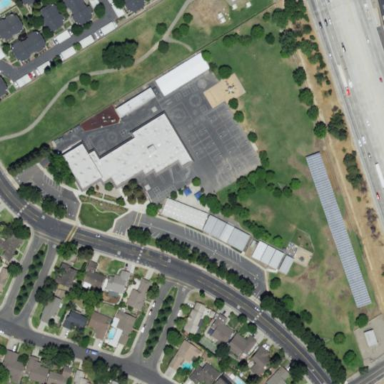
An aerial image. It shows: School.